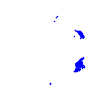
Particle: electron